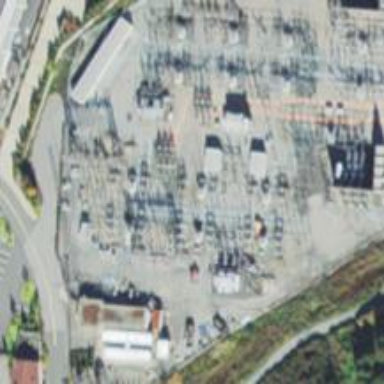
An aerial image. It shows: Switch for power supply.